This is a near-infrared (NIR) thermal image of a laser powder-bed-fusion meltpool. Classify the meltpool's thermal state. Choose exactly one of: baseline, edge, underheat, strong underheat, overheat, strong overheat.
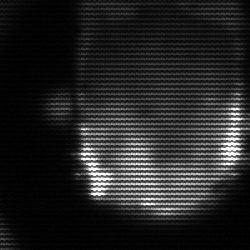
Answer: baseline